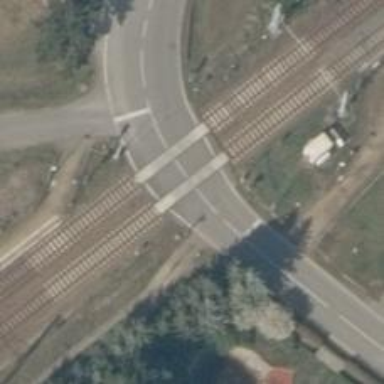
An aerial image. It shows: Level crossing along the railway.